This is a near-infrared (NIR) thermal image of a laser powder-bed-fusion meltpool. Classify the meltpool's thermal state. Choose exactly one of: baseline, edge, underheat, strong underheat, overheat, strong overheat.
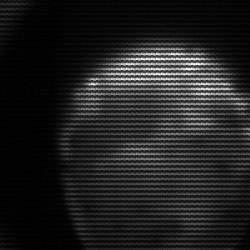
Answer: edge